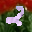
Label: 2